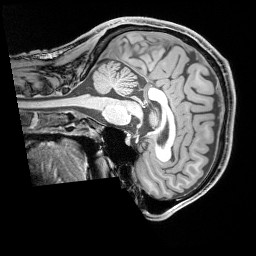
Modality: T1w
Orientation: sagittal
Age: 40
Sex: male
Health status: healthy
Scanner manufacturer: siemens
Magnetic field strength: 3 T
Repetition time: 1.65 s
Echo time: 0.00182 s